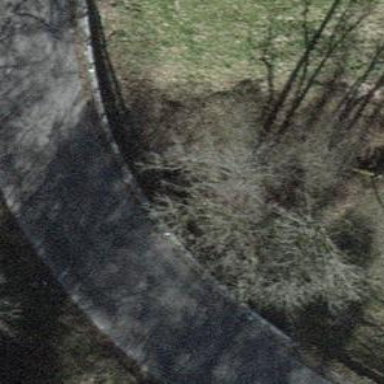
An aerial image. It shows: Culvert tunnel.